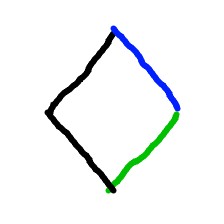
Shape: rhombus